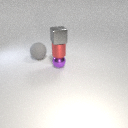
small purple metal sphere below small red metal cylinder